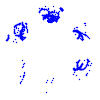
Particle: pion